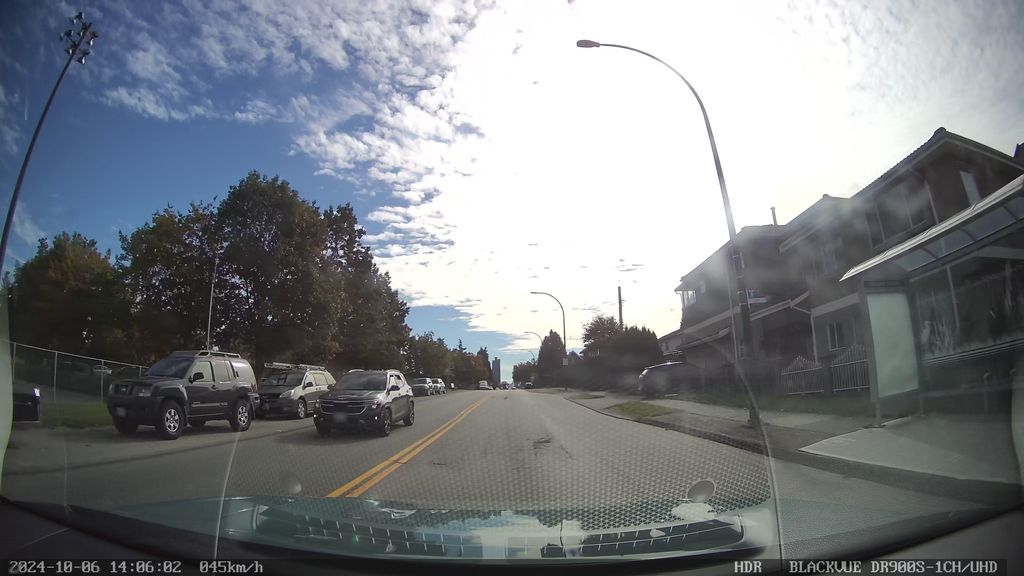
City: vancouver